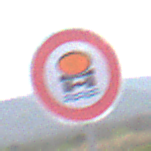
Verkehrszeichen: VerbotFahrzeugeWassergefaehrdenderLadung
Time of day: Midday
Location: Outdoor (Nature)
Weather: PartlyCloudy
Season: NotSpecified
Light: Natural